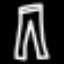
Label: pants